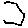
Label: hexagon